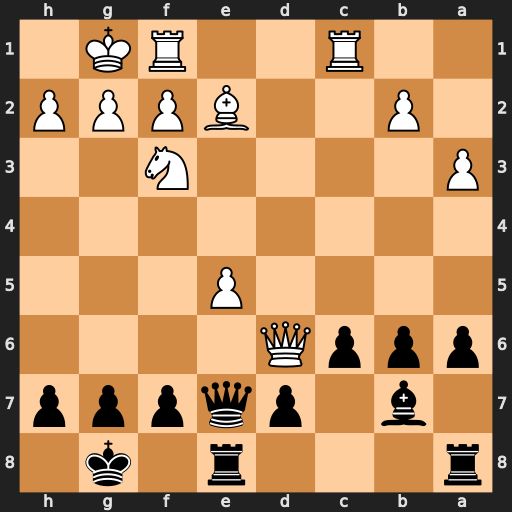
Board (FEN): r3r1k1/1b1pqppp/pppQ4/4P3/8/P4N2/1P2BPPP/2R2RK1
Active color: b
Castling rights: -
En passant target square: -
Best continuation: Qxd6 exd6 Rxe2